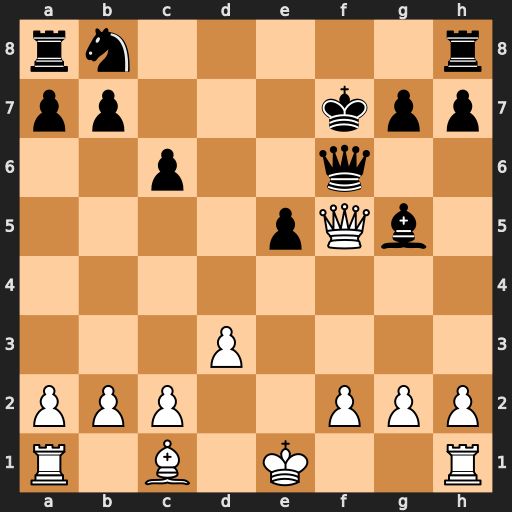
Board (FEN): rn5r/pp3kpp/2p2q2/4pQb1/8/3P4/PPP2PPP/R1B1K2R
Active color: w
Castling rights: KQ
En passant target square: -
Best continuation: Qxg5 Qxg5 Bxg5